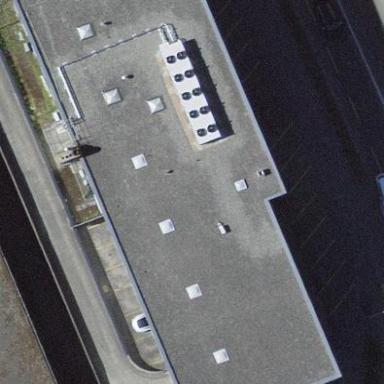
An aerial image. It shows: Office building.